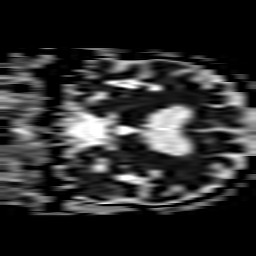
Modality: ADC
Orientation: coronal
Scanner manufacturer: philips
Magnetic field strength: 3 T
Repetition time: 3.714 s
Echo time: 0.059 s